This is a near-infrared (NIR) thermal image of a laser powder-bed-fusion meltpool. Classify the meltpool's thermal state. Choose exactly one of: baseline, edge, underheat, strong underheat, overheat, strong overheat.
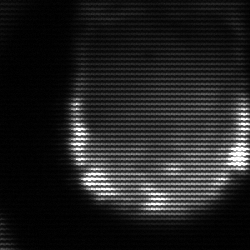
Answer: edge